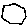
Label: hexagon